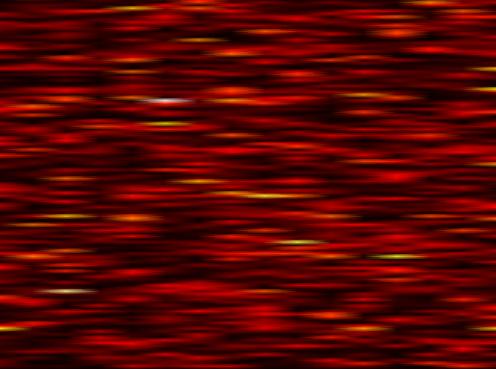
Label: OFDM